Interaction volume radius: 5 \u00c5
Interaction volume height: 10 \u00c5
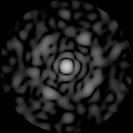
Disorder parameter: 0.796